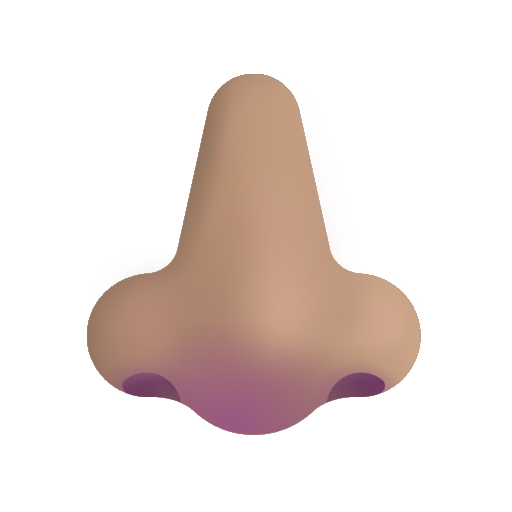
nose color